Interaction volume radius: 5 \u00c5
Interaction volume height: 15 \u00c5
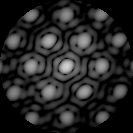
Disorder parameter: 0.1339